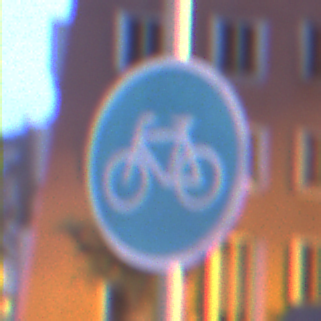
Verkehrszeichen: Radweg
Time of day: Night
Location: Outdoor (Urban)
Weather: PartlyCloudy
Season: NotSpecified
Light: Artificial